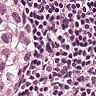
Metastatic tissue present: yes